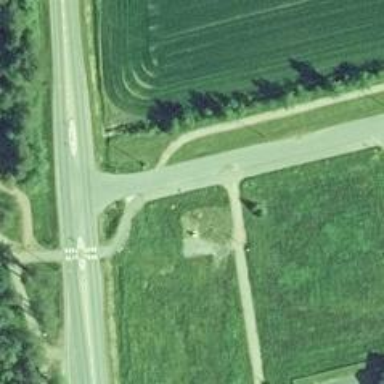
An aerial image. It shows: Cycleway.